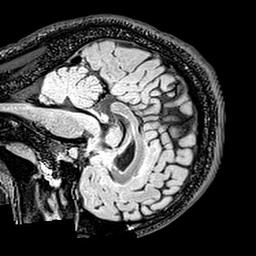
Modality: T2w
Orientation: sagittal
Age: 24
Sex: male
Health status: healthy
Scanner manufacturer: siemens
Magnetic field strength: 3 T
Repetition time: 5 s
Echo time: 0.396 s